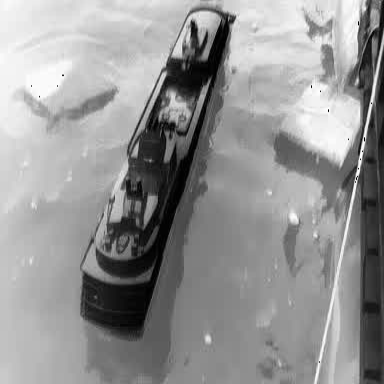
There is a container_ship in the infrared image.